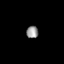
Tissue: prostate
Cell type: T cells
Senescence score: 0.3444
Nuclear area (px): 140
Mean DAPI intensity: 151.321